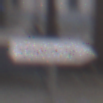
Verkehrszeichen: UmleitungswegweiserRechtsweisend
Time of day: MorningAfternoon
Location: Outdoor (Suburban)
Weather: PartlyCloudy
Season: NotSpecified
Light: Natural